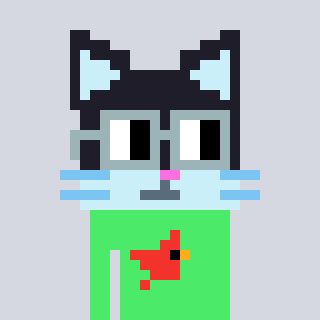
a pixel art character with square dark gray glasses, a cat-shaped head and a teal-colored body on a cool background